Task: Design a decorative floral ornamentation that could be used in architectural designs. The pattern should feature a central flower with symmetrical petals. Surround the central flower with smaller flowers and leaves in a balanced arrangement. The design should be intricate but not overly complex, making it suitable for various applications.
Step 758:
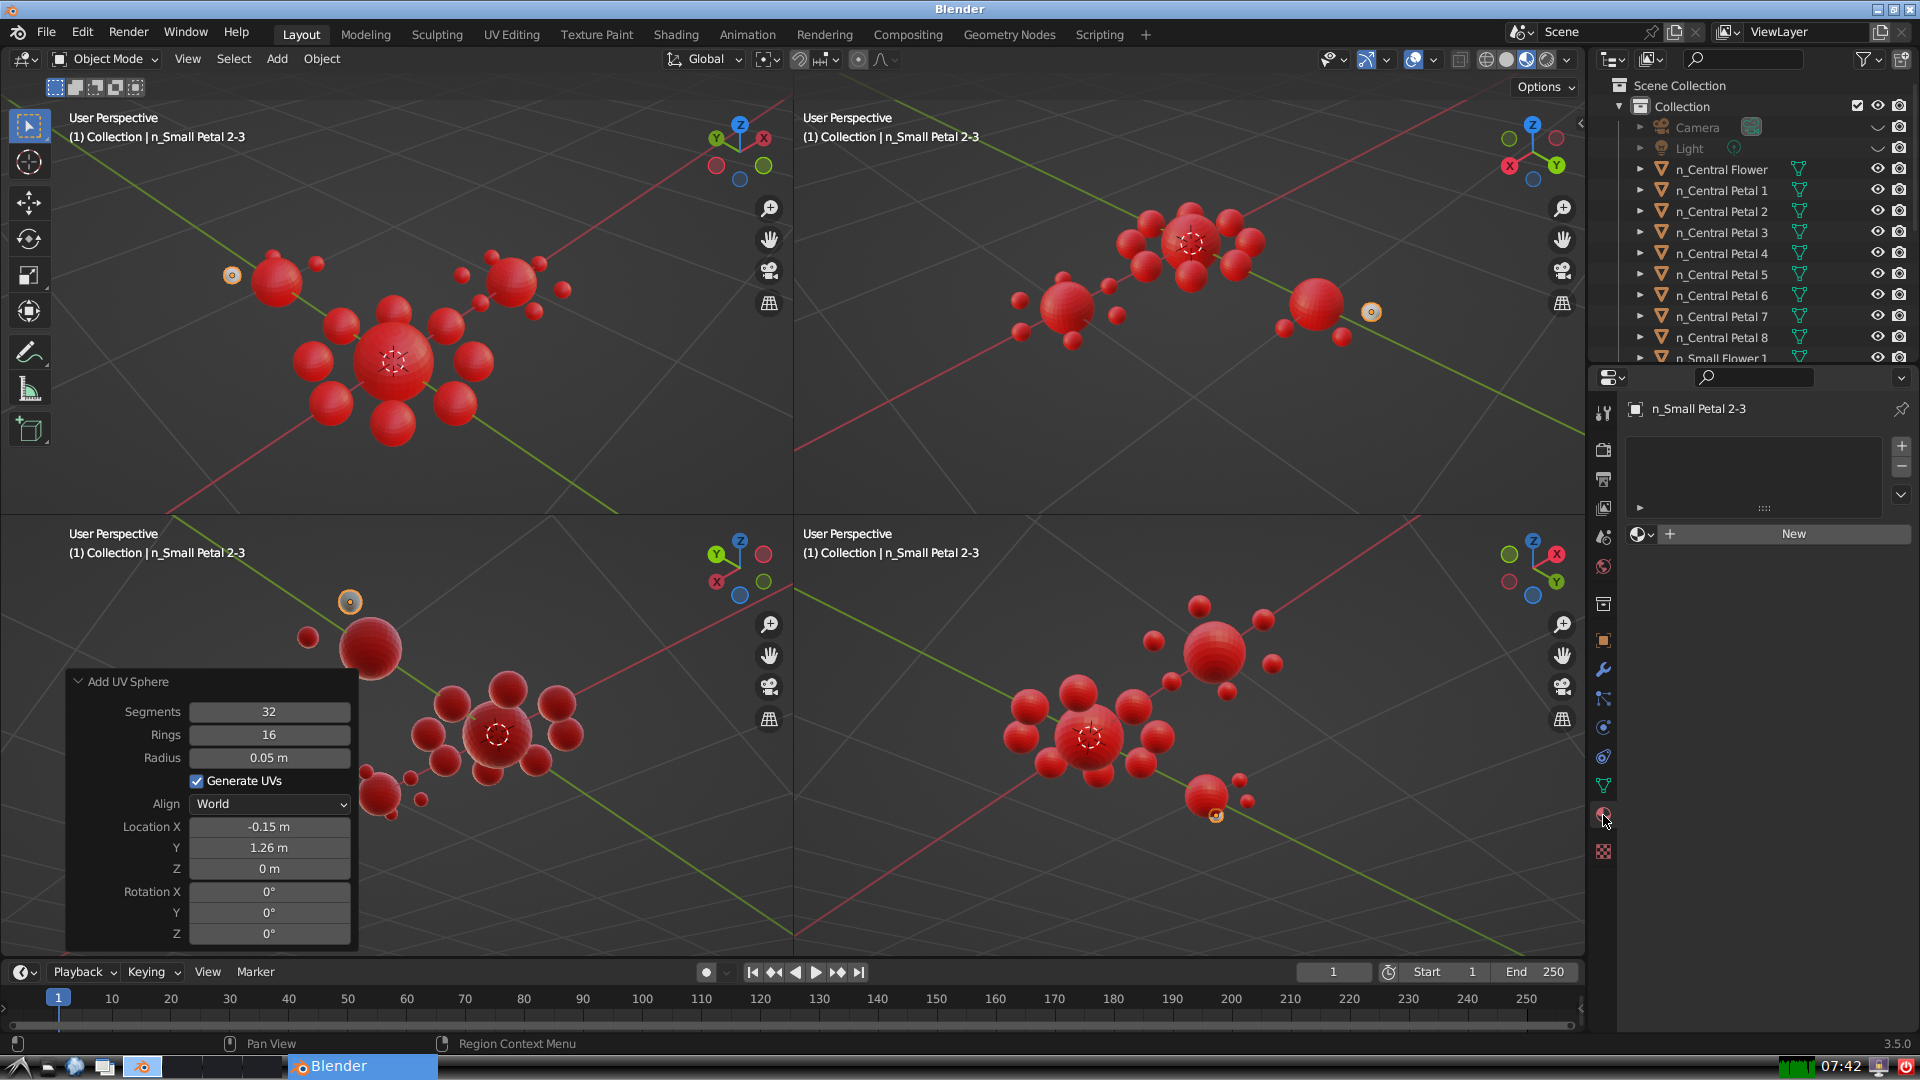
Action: {"mouse_move": [1636, 534]}